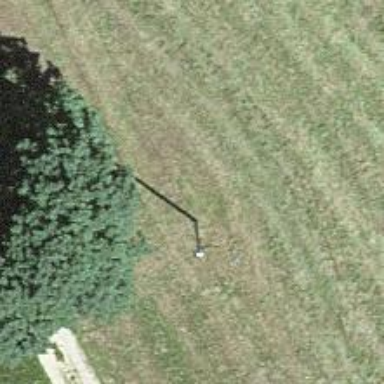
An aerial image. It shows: Power pole.